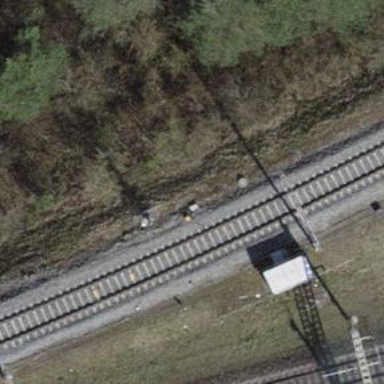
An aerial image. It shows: Railway signal.